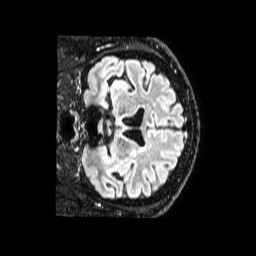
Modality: FLAIR
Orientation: coronal
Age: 45
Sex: male
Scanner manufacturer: philips
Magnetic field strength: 1.5 T
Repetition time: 4.8 s
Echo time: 0.3346 s